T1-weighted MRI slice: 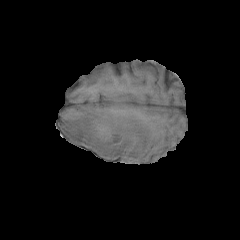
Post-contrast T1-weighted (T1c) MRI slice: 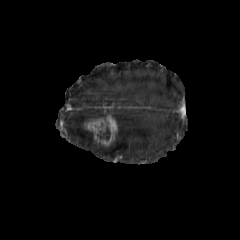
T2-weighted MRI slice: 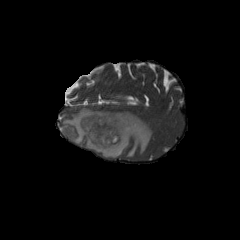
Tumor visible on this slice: yes